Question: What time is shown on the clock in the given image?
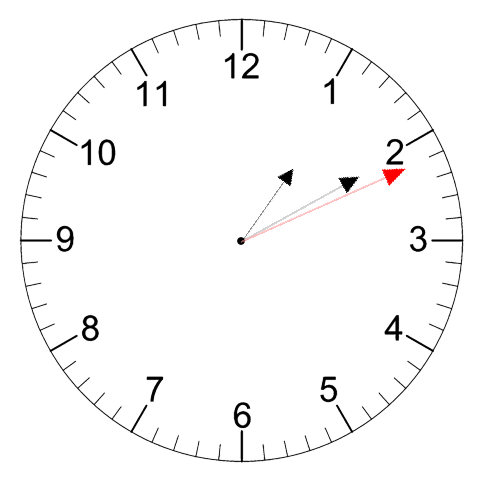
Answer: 01:10:11